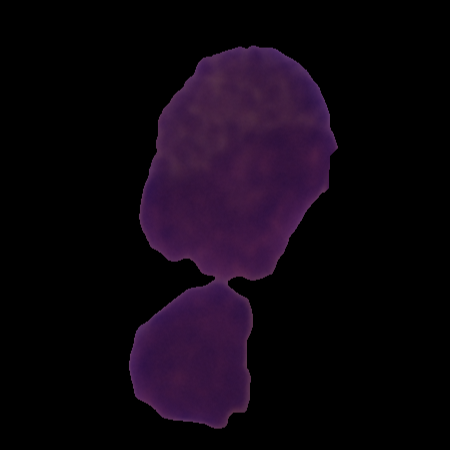
Label: healthy